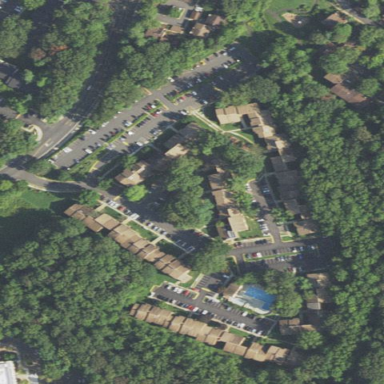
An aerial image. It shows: Neighborhood.